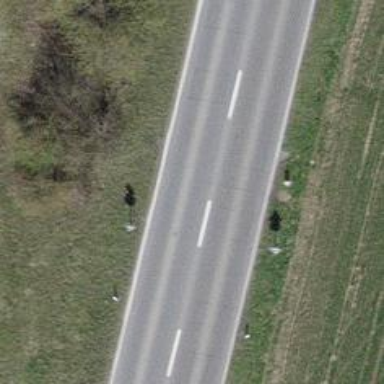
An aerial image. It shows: Secondary road with asphalt surface.